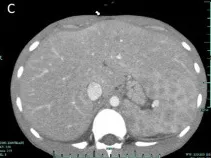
Clinical photos. (C) Enlarged spleen, multiple splenic lesions, cholecystitis, and peritoneal effusion.
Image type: radiology (ct)